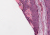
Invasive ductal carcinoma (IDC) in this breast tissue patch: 0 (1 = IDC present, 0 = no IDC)